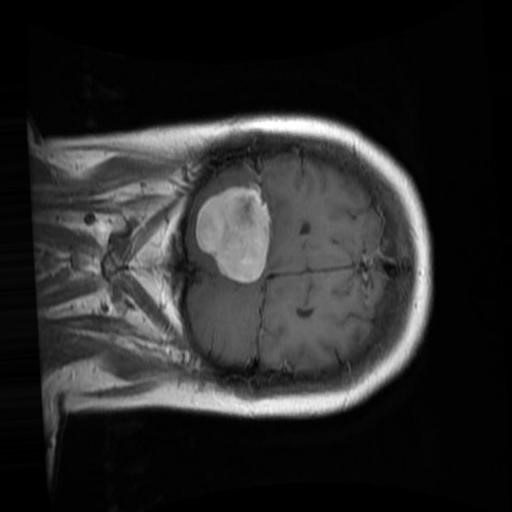
Label: brain_menin